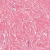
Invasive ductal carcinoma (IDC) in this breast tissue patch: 0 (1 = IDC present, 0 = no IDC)